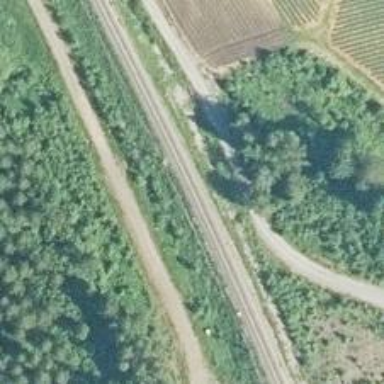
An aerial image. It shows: Railway with continuous electrified contact lines.